Question: I have this code to create a candlestick chart in rebol. Now I'd like to use over feel <URL> to show info on each candlestick but my box is drawn with draw dialect and it doesn't seem to accept event ?
'''
plot: [
pen green line 5x404 5x440 pen gold fill-pen 0.255.0 box 3x424 7x418 line 10x396 10x422 pen gold fill-pen 0.255.0 box 8x418 12x402 line 15x397 15x436 pen gold fill-pen 255.0.0 box 13x401 17x435 line 20x429 20x447 pen gold fill-pen 255.0.0 box 18x434 22x446 line 25x441 25x464 pen gold fill-pen 255.0.0 box 23x446 27x463 line 30x445 30x493 pen gold fill-pen 255.0.0 box 28x461 32x482 line 35x470 35x504 pen gold fill-pen 255.0.0 box 33x481 37x492 line 40x466 40x498 pen gold fill-pen 0.255.0 box 38x491 42x477
]
grid: [1100 600]
step-grid: 5
max-n-points: (grid/1 / step-grid) - 1
x-axis-border: 20
Y-margin: 10
X0: 5
grid-color: coal
main: layout [
origin 20x0
space 1x1
panel1: box 1100x580 black effect reduce [
'line-pattern 4 4
'grid 30x30 0x0 (grid-color)
'draw plot
]
panel2: box 1100x0 black
panel3: box 1100x20 black
]
view main
'''

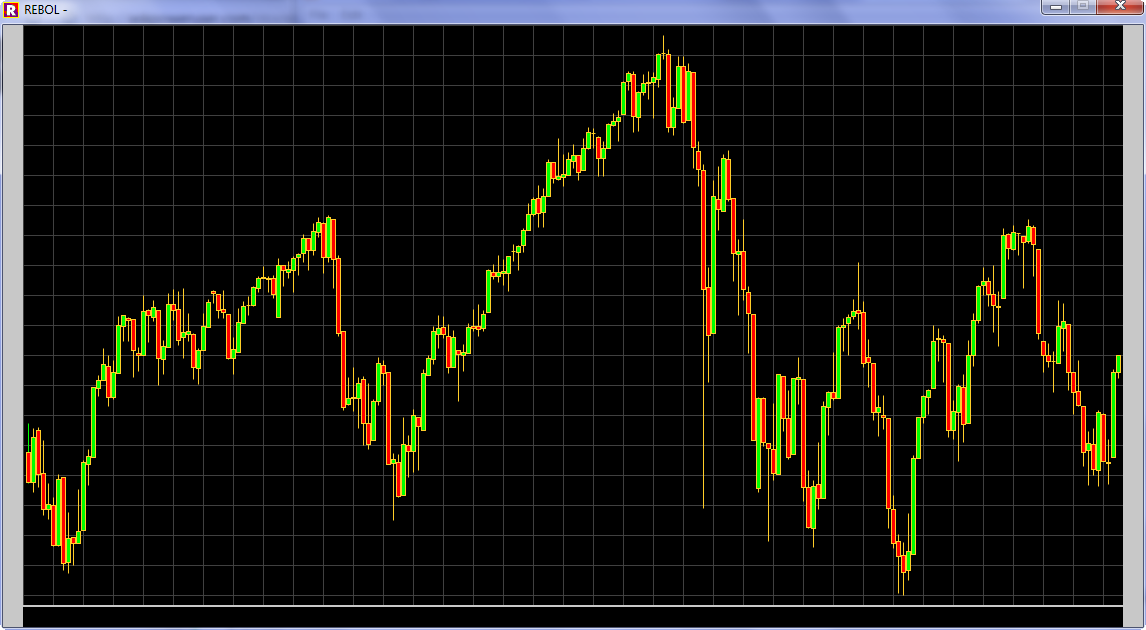
Answer: Here is a little expansion of my previous answer related to your chart viewer.
there are many ways you may adapt it, but it should give you some ideas into solving your problem.
'''
rebol []
plot: []
data: reduce [ ]
refresh: func [/local clr delta prev-pos pos] [
clear plot
prev-pos: 0x300
foreach [clr delta] data [
pos: prev-pos + (delta * 0x1) + 7x0
append plot compose [
pen (clr) line (prev-pos) (pos) fill-pen (clr) pen none circle dot-size (pos)
]
prev-pos: pos
]
show panel1
]
add-data: func [i][loop i [append data reduce [(random white * .85) + (white * .15) (-20 + random 40)]] refresh]
grid: [800 600]
step-grid: 5
max-n-points: (grid/1 / step-grid) - 1
x-axis-border: 20
Y-margin: 10
X0: 5
grid-color: coal
dot-size: 3
viewer-size: 800x580
; open up console before vid window
main: layout [
origin 20x0
space 1x1
field 800
panel1: box viewer-size black rate 30 effect [
line-pattern 4 4
grid 30x30 0x0 grid-color
draw plot
] feel [
;probe first panel1
over: func [face over? offset /local d][
panel1/pane: either over? [info-pane][none]
if over? [
d: offset/x - face/offset/x - 1
d: (to-integer d / 7) * 2 + 1
either d: pick data d [
info-box/text: to-string d
][
panel1/pane: none
]
]
]
engage: func [face action event] [
switch action [
down [
drag-start: event/offset
]
up [
drag-end: event/offset
scroll-size: to-integer abs ((pick (drag-start - drag-end) 1) / 5)
]
time [
info-box/offset: event/offset - 20x20 ; the offset is the main-window origin
show main
]
]
]
]
panel2: box 800x0 black
panel3: box 800x20 black
]
insert-event-func [
either all [
event/type = 'key
none? system/view/focal-face
][
print ["shortcut: " event/key]
switch event/key [
; escape
#"^[" [quit]
; enter/return
#"^M" [print "resampling data" clear data add-data 100]
up [dot-size: dot-size + 1 show panel1]
down [dot-size: dot-size - 1 show panel1]
left [clear skip tail plot -12 clear skip tail data -2 show panel1]
right [add-data 2]
]
none
][
event
]
]
info-box: make face [
offset: 0x0
color: white * .2
size: 150x30
text: "0.0.0"
font: make font [valign: 'middle style: [bold italic]]
]
info-pane: reduce [info-box]
add-data 100
refresh
view/options main [all-over]
focus panel1
'''
Note that as we move the mouse over the chart, we are only using the X component of the mouse to figure out what to display. Better systems are obvious, but this is sufficient to illustrate what needs to be done to receive all mouse move events and act on them.
Also note that the over feel receives Window offsets, so you must remove the face's offset to get the real face-relative coordinates.

PS: The red arrow above, is my mouse cursor.